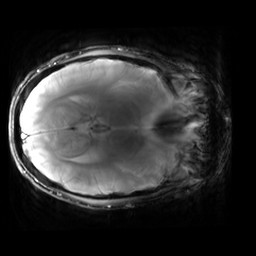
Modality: T2starw
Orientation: axial
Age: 26
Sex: male
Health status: healthy
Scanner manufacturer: siemens
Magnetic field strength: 3 T
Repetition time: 0.7 s
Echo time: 0.02 s